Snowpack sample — Rabbit Ears Pass, Jackson County, Colorado, USA (12/17/25, 1:08 PM MST)
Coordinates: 40.387, -106.625
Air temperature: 34 °F
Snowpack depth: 46 cm
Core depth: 40 cm
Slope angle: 6°, slope face: 165°
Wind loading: medium
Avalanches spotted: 0
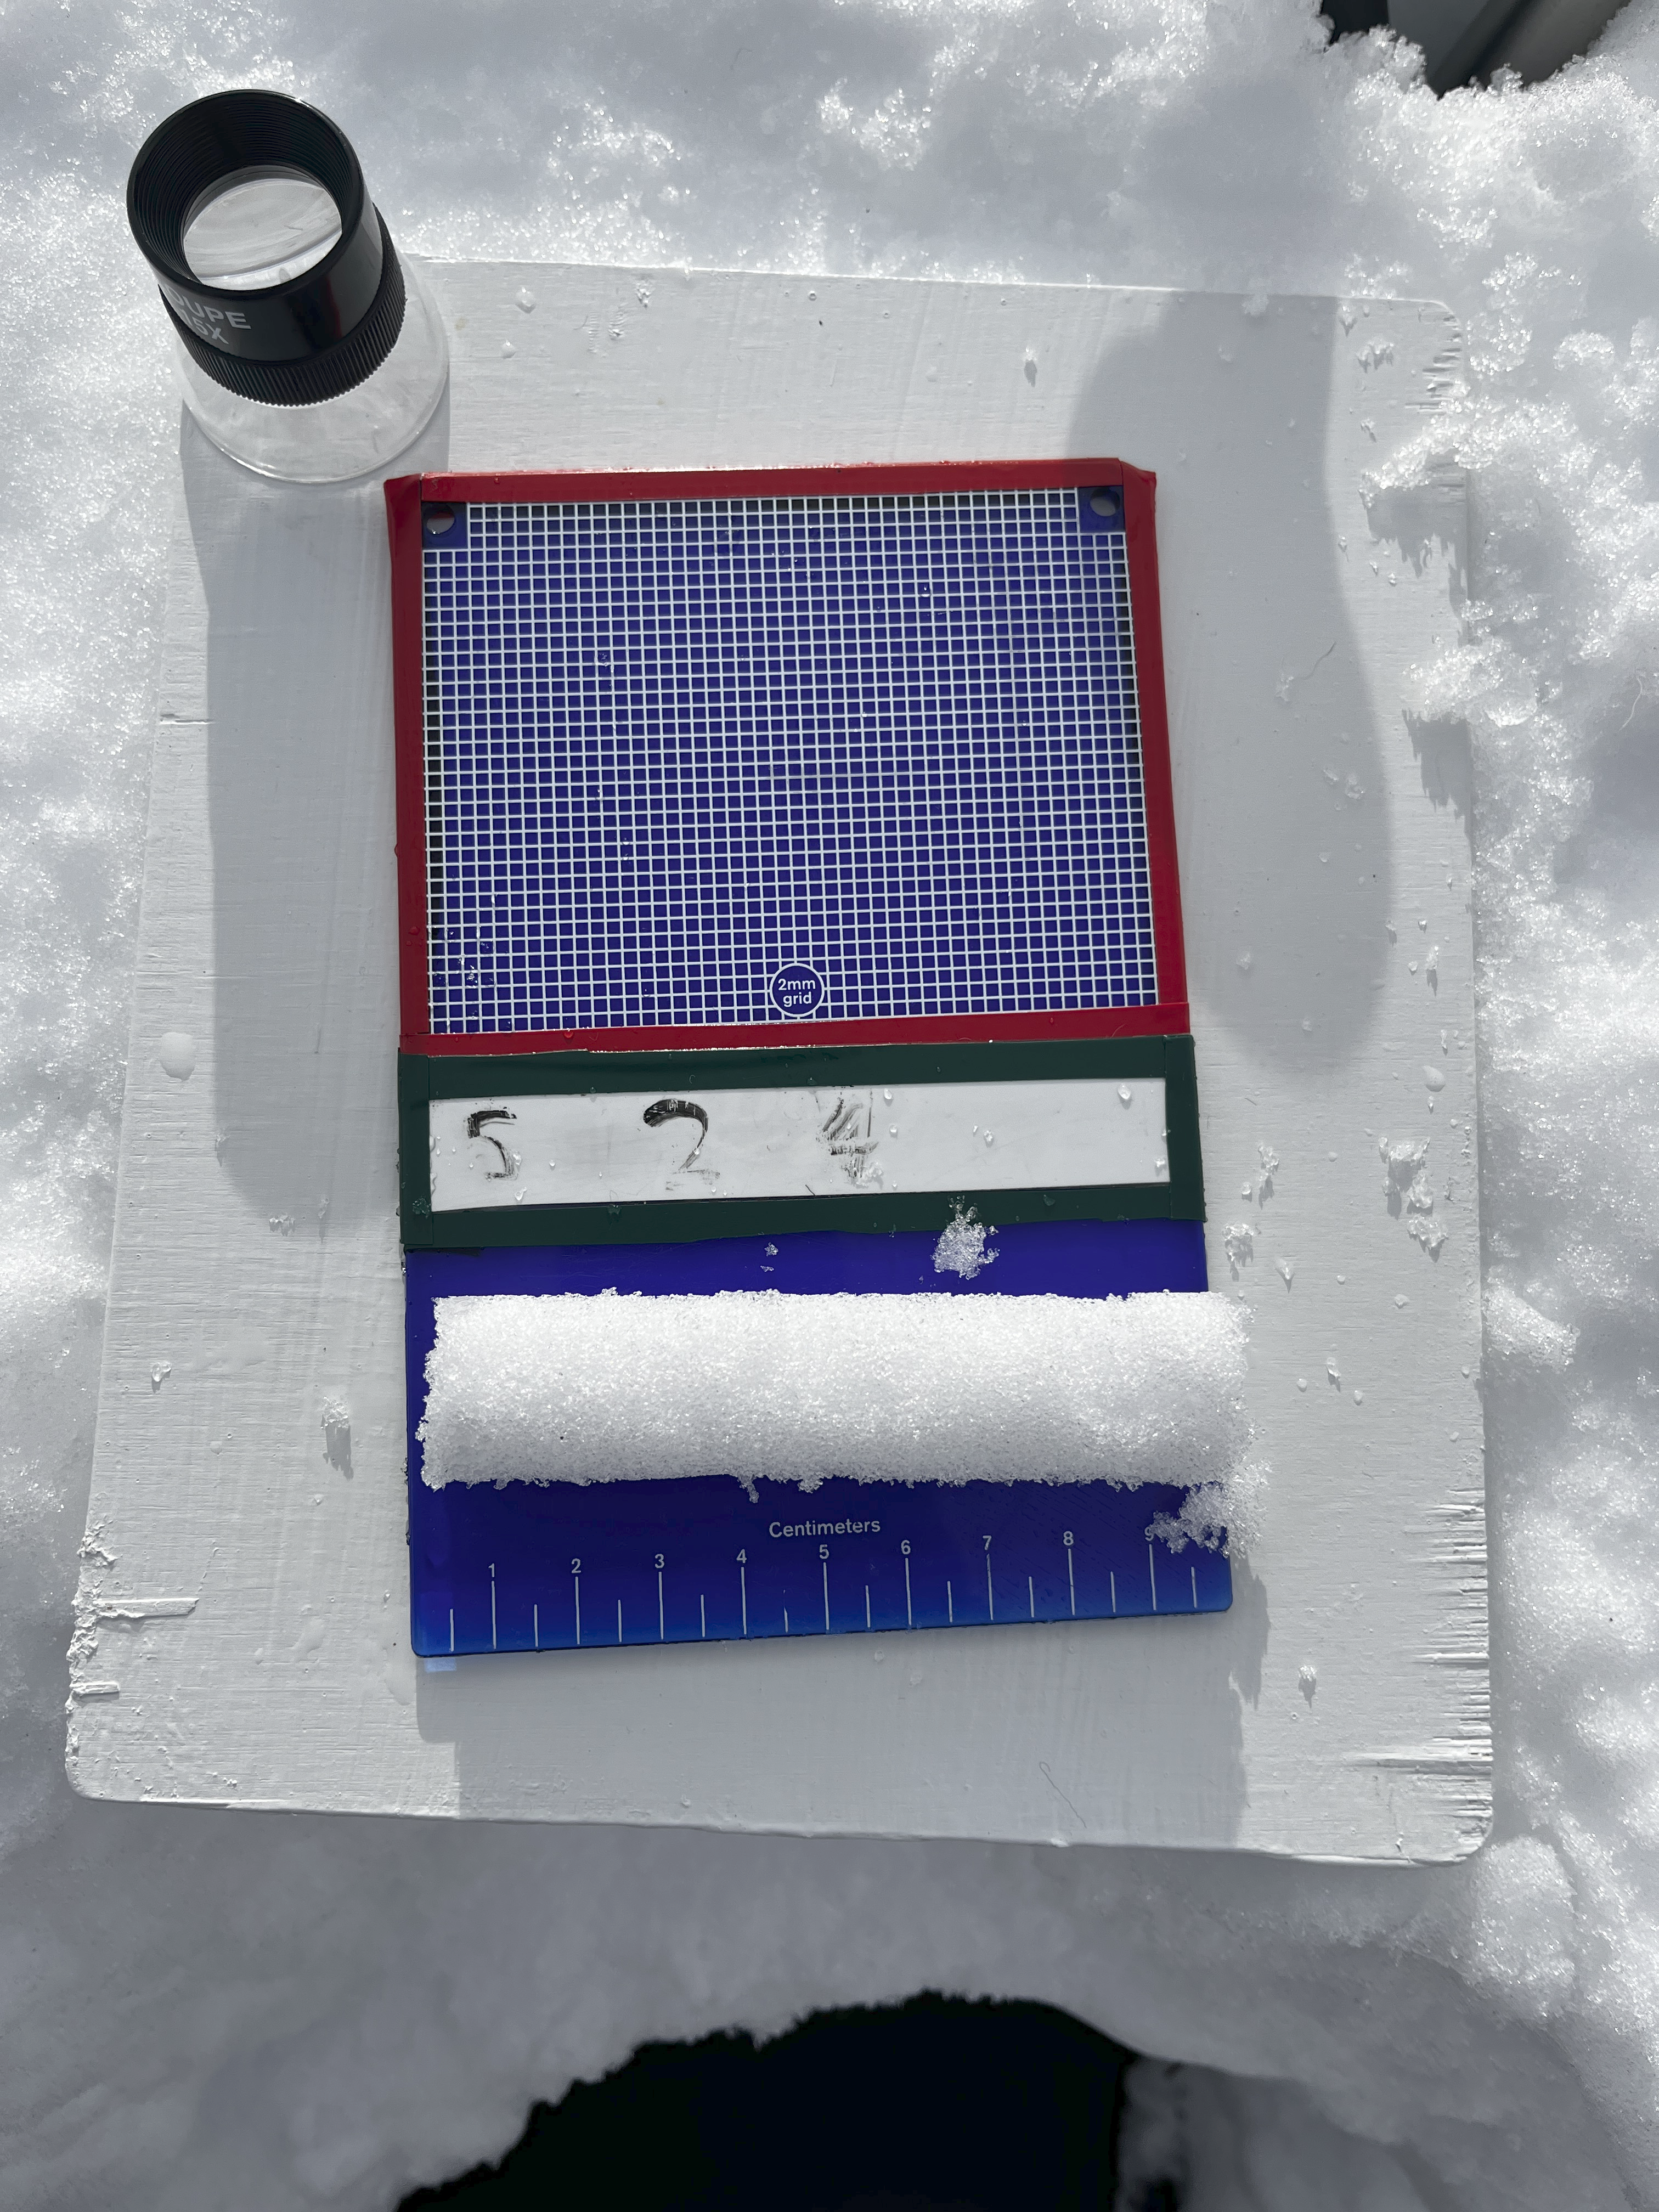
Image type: crystal_card
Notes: No avalanches spotted nearby, although collected in a meadowy area with minimal risk on this face of the pass.